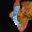
Label: 1